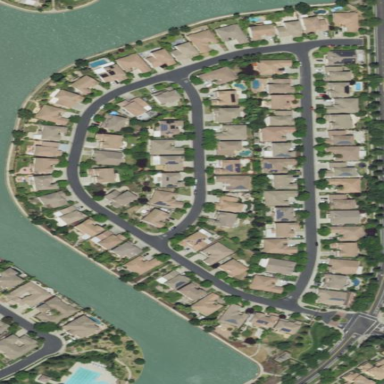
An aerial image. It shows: Gated residential area.